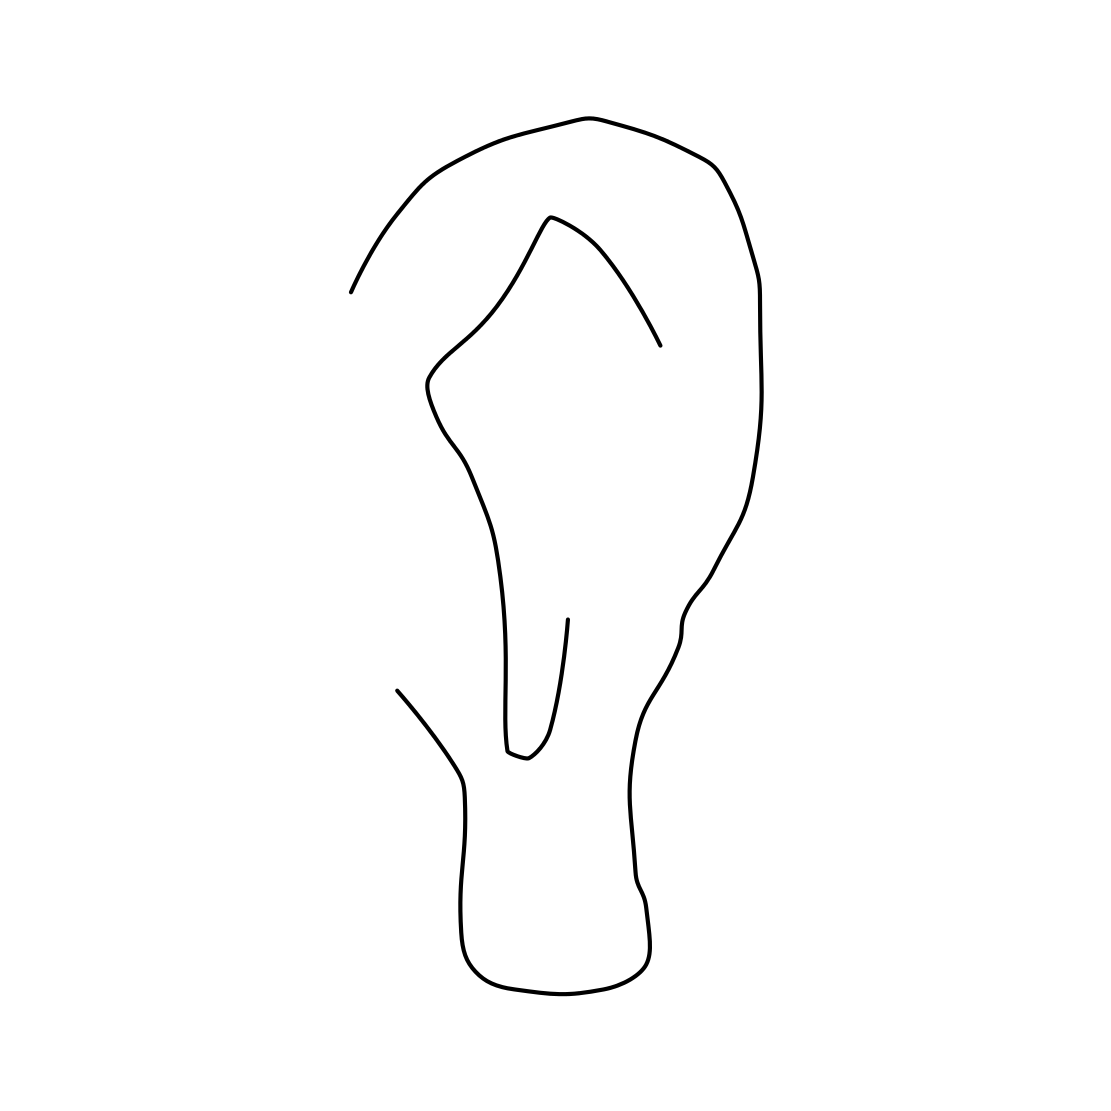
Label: ear